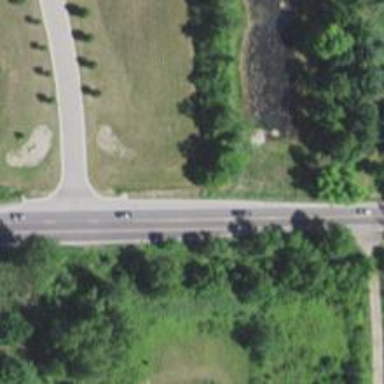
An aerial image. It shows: Secondary road.